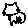
Label: cat